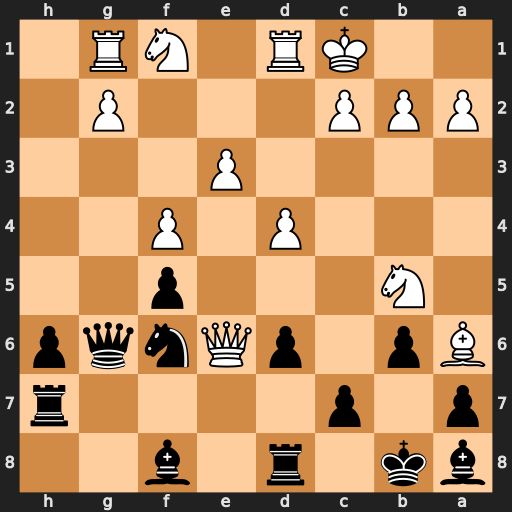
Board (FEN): bk1r1b2/p1p4r/Bp1pQnqp/1N3p2/3P1P2/4P3/PPP3P1/2KR1NR1
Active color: b
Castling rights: -
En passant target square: -
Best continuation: Bd5 Qxf6 Qxf6